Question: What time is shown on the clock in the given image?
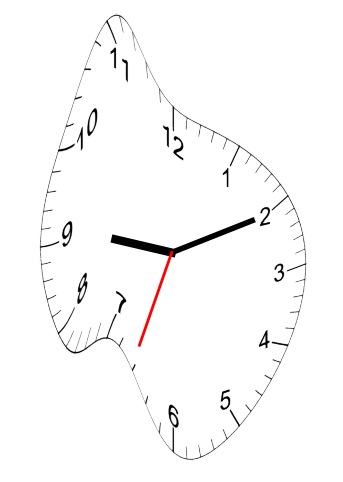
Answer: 09:10:33